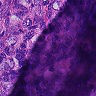
Metastatic tissue present: yes